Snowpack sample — Snodgrass Mountain, Crested Butte, Colorado (2/4/25, 12:06 PM MST)
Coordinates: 38.923, -106.968
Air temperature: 35 °F
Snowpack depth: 80 cm
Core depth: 50 cm
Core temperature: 30.2 °F
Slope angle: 14°, slope face: 78°
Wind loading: low
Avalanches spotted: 0
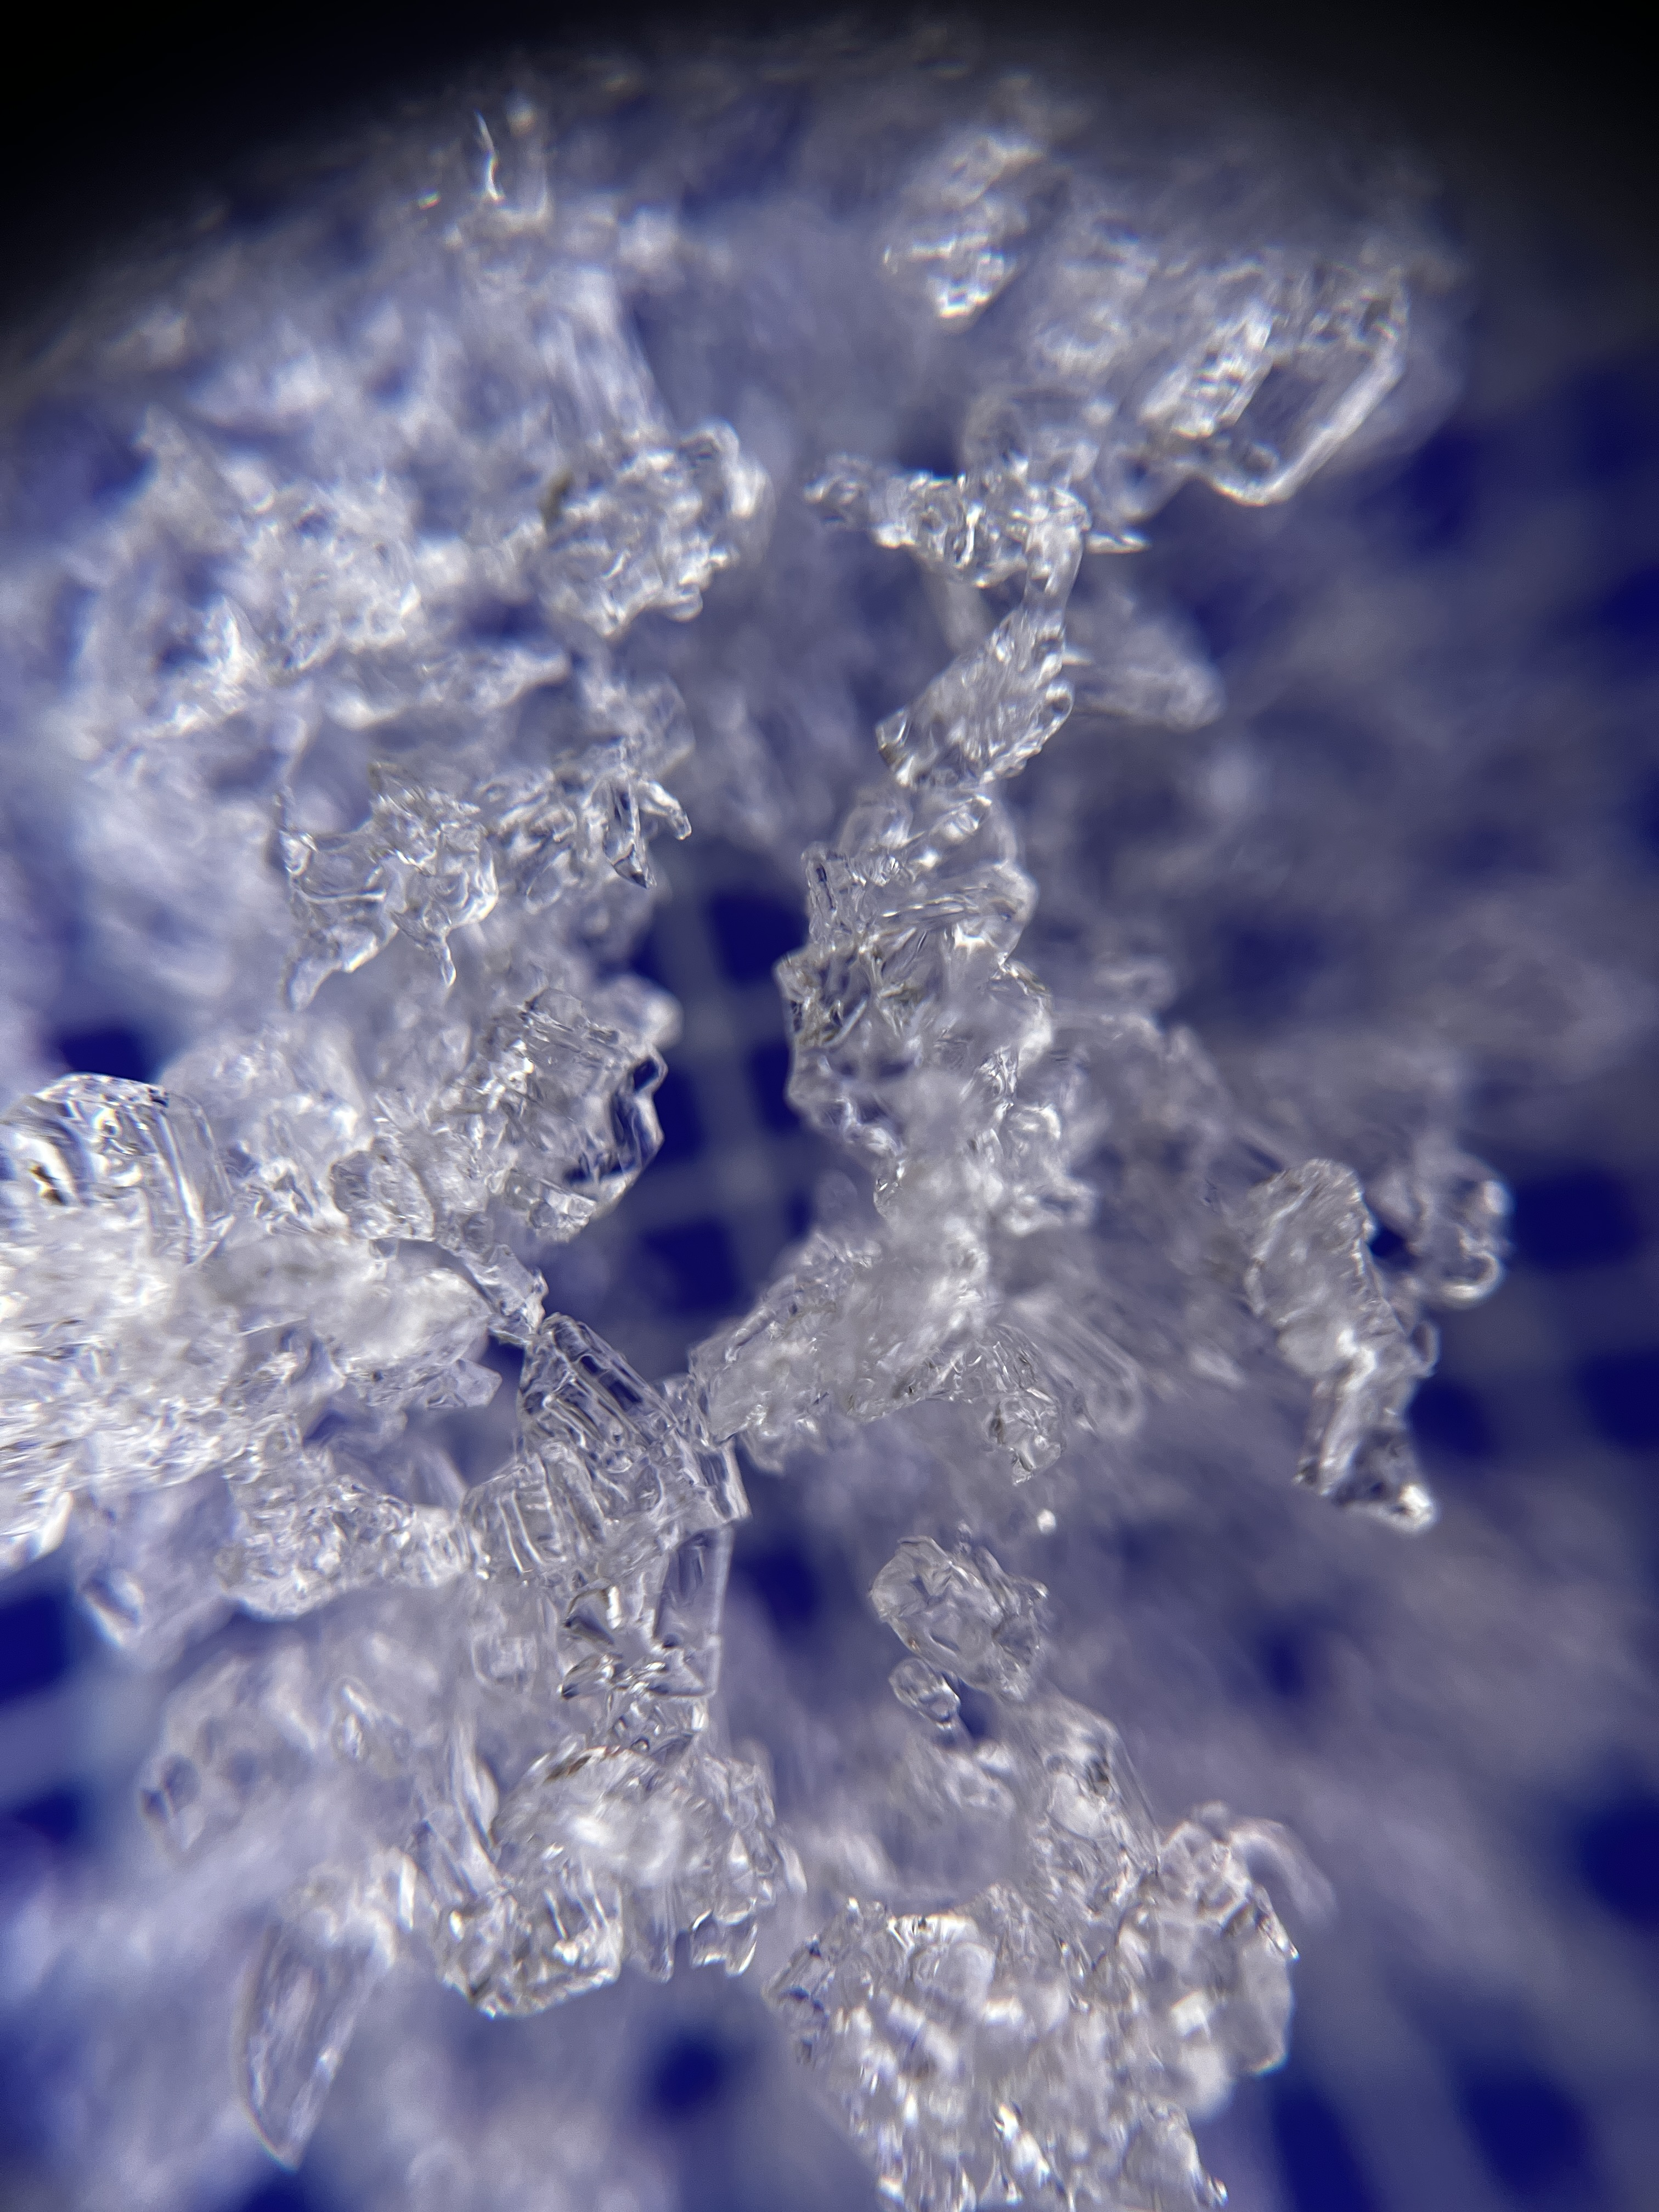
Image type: magnified_profile
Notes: No avalanches nearby, unusually warm weather for the last month reported by residents, Collected 25 yards from treeline